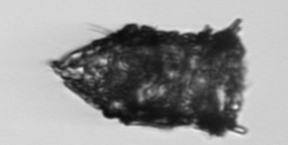
Label: Tintinnopsis